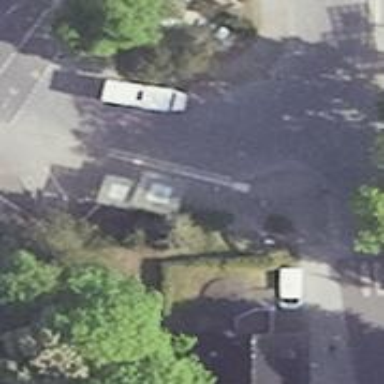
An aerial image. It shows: Public transport stop position.